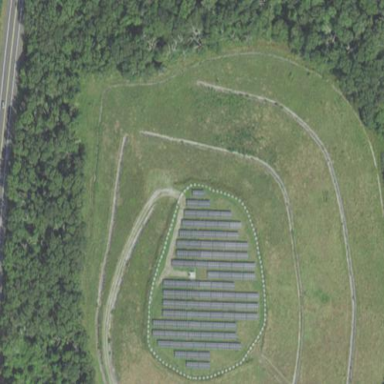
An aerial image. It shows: Solar photovoltaic power plant surrounded by fence.